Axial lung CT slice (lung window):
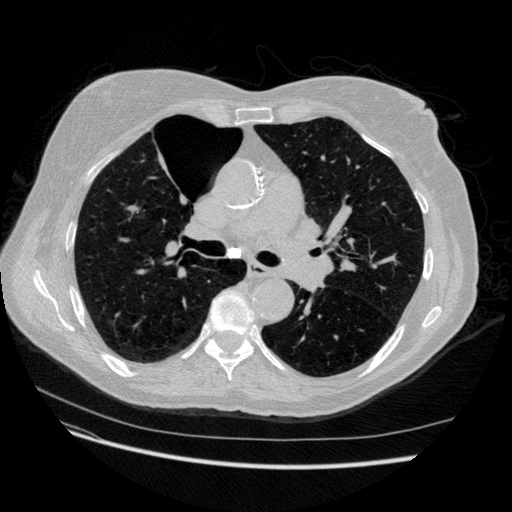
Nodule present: no